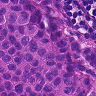
Metastatic tissue present: yes